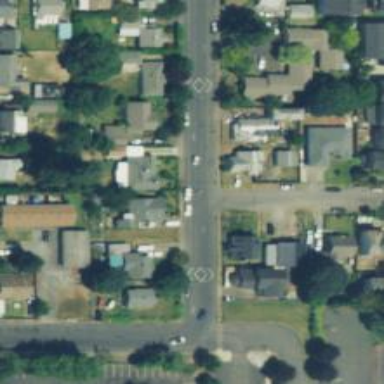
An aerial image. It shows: Residential road with sidewalk on the left.